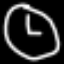
Label: clock